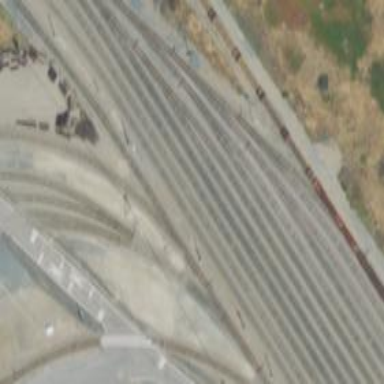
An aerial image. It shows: Railway yard.